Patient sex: F
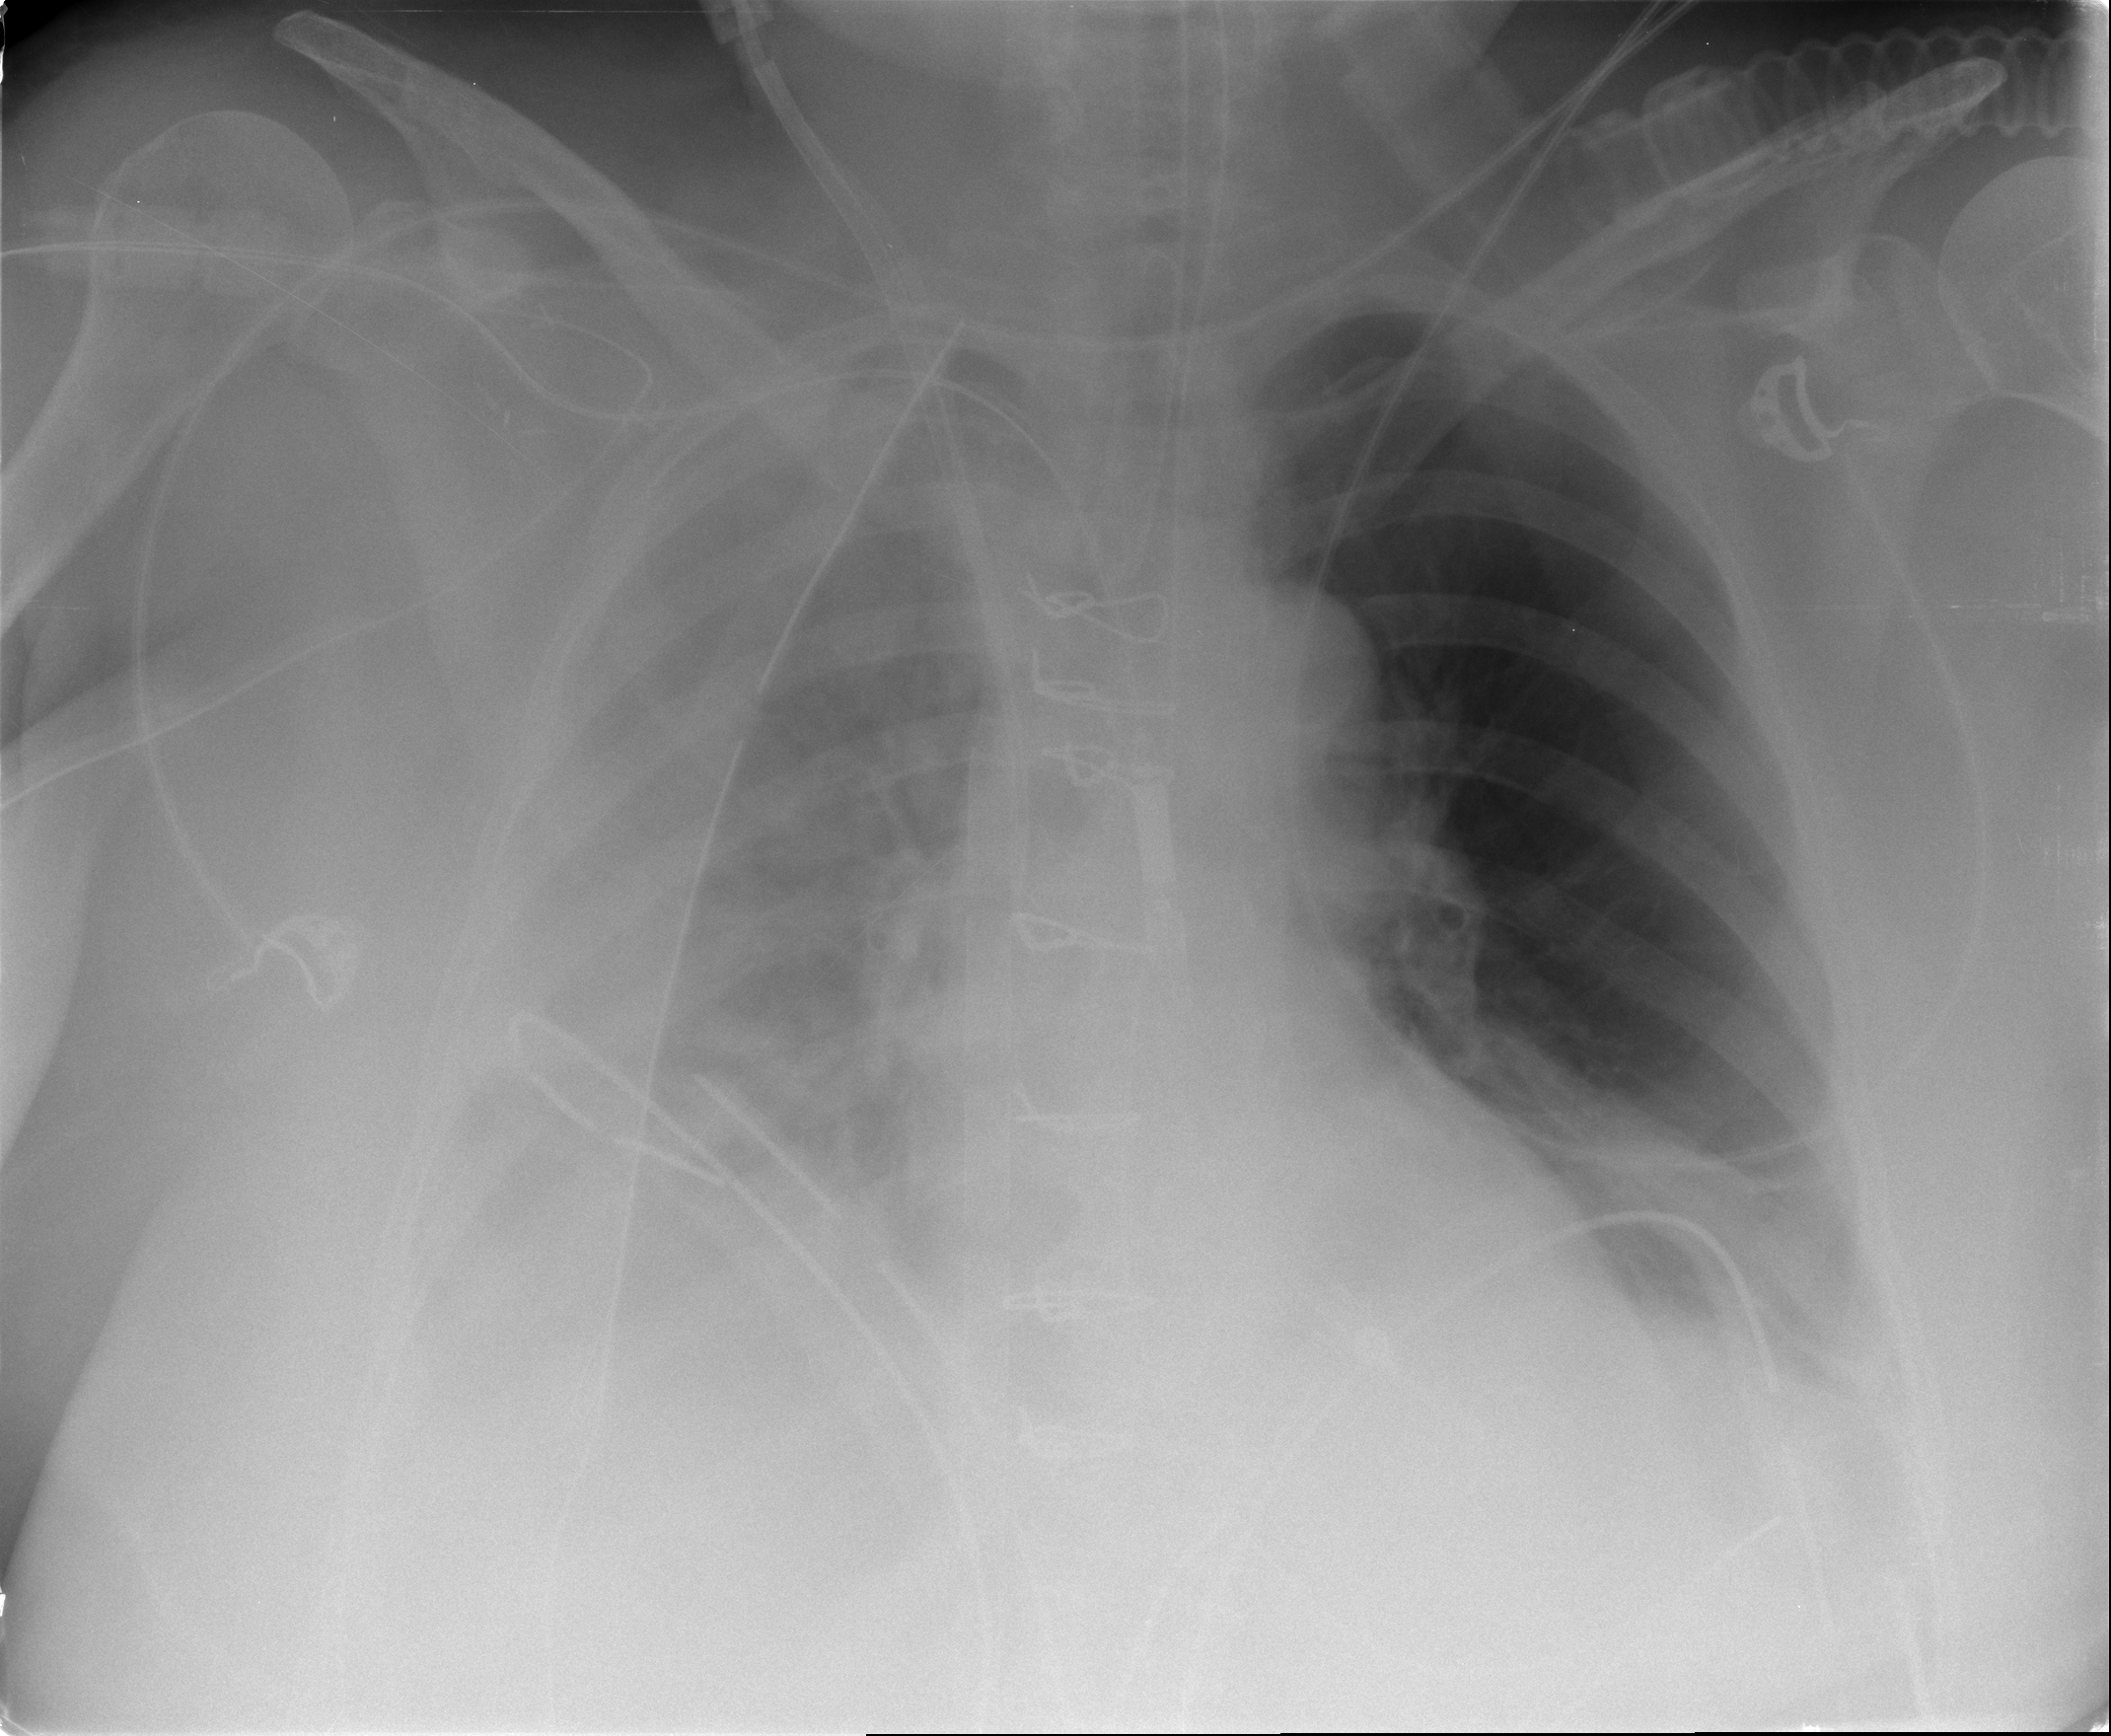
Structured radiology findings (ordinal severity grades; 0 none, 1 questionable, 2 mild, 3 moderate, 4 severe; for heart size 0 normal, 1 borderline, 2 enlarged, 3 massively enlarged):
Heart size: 0
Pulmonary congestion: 0
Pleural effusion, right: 3
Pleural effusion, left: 2
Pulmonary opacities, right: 0
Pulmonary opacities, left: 0
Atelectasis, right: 3
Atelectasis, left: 2